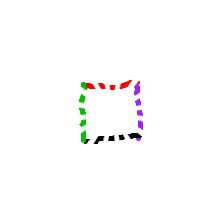
Shape: square